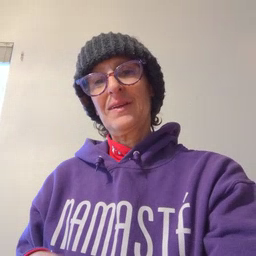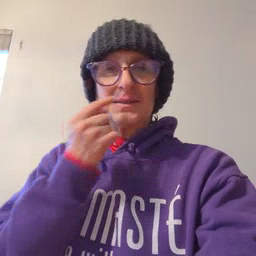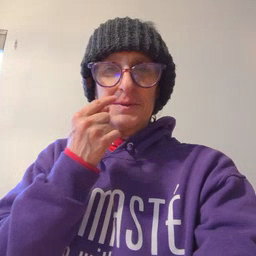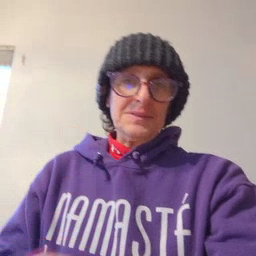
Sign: tooth